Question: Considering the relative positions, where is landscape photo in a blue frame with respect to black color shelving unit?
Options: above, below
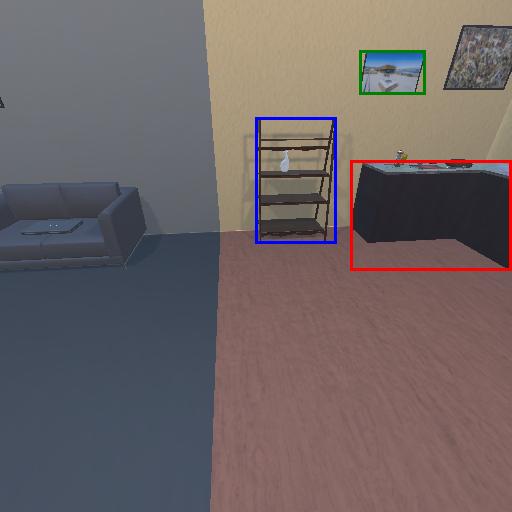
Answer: above